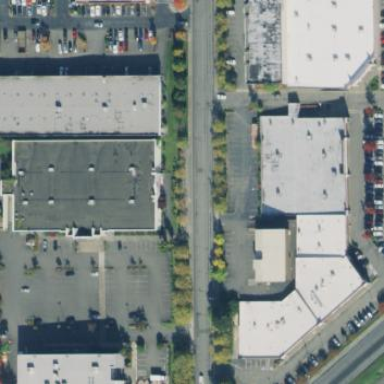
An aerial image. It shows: Building with furniture shop.